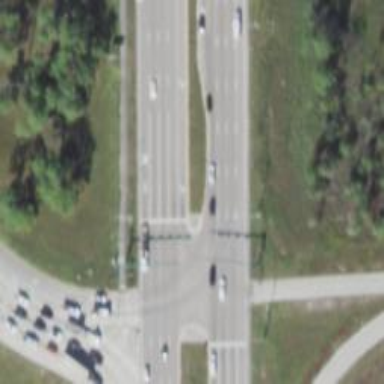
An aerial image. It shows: Primary highway with separate asphalt sidewalks.